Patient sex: M
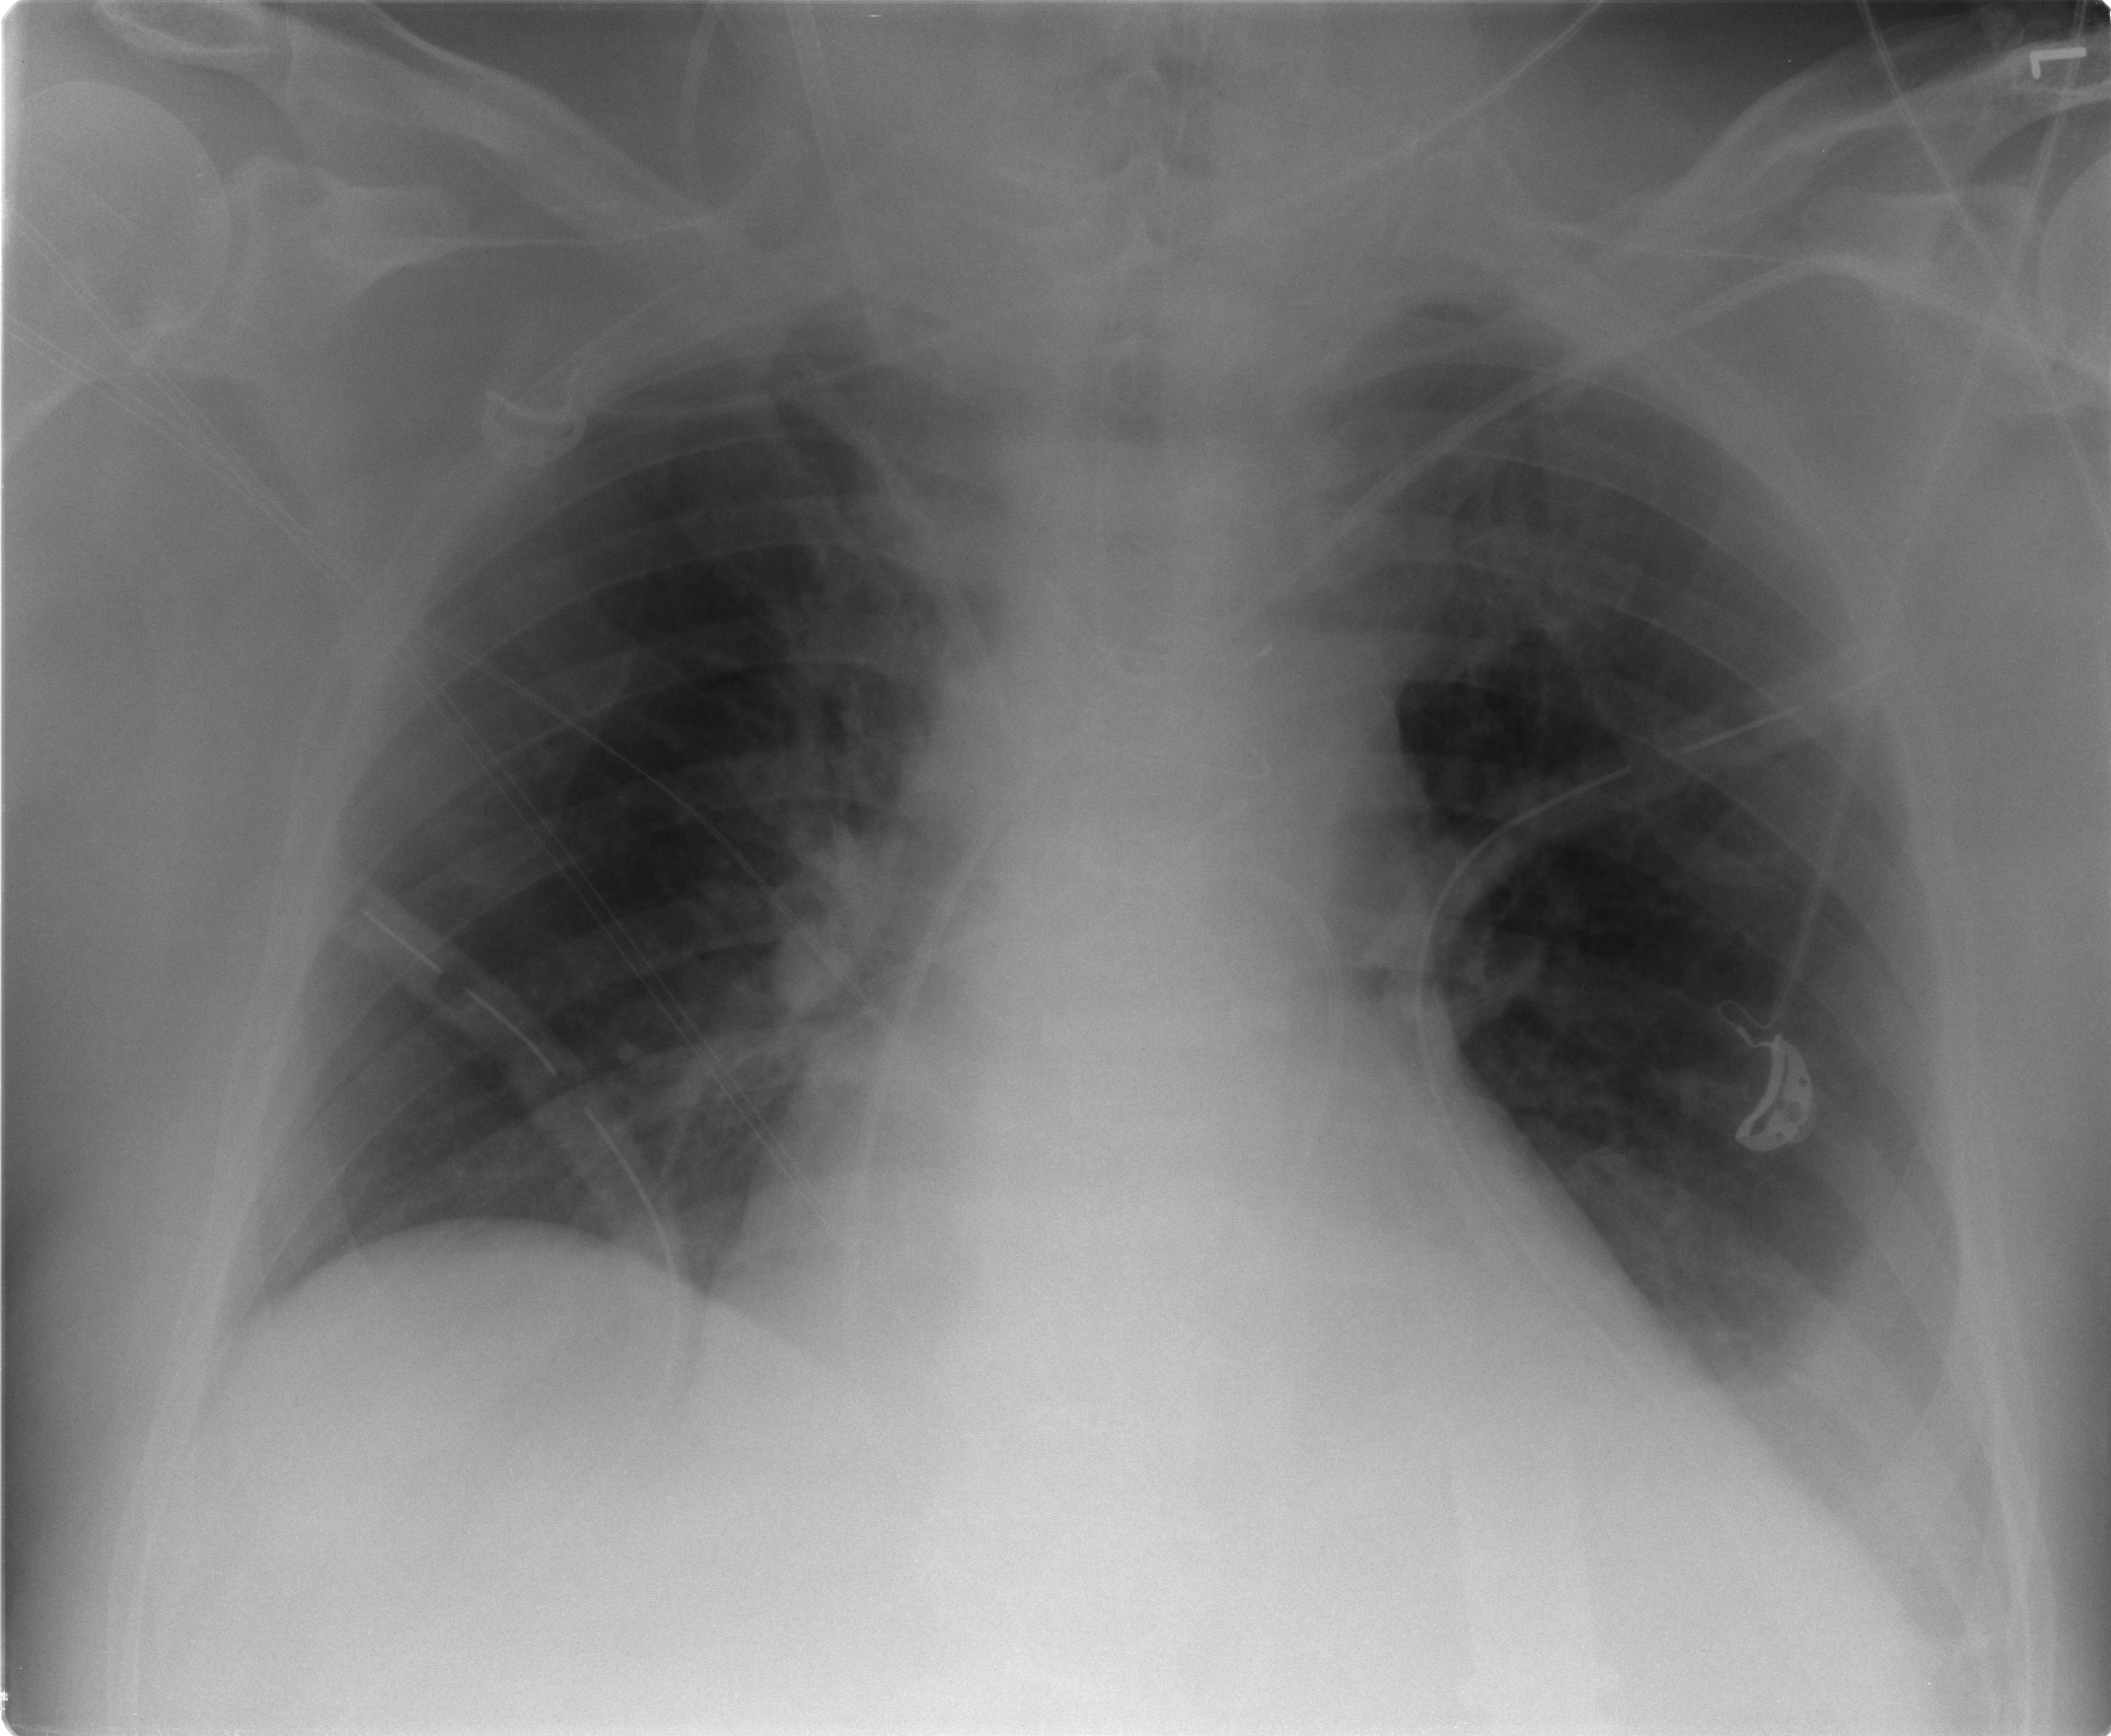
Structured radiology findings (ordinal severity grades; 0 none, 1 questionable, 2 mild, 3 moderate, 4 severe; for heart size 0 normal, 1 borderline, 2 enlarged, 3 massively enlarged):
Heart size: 2
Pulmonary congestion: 0
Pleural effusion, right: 0
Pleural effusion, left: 2
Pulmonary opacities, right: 0
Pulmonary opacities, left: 0
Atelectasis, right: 0
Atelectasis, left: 2